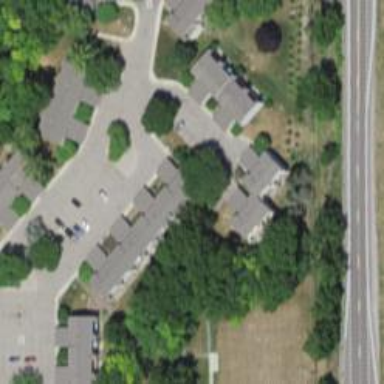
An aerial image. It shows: View of apartment building.